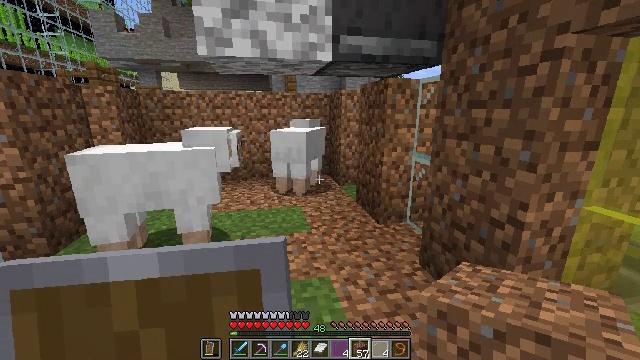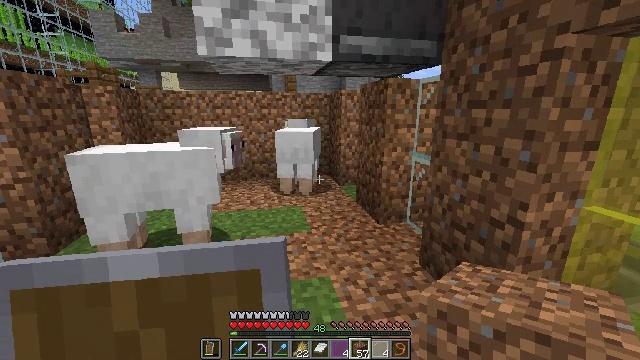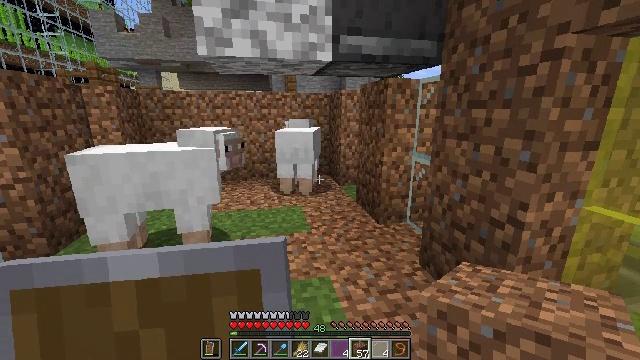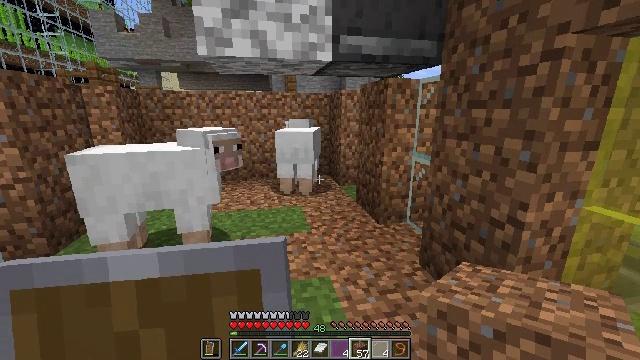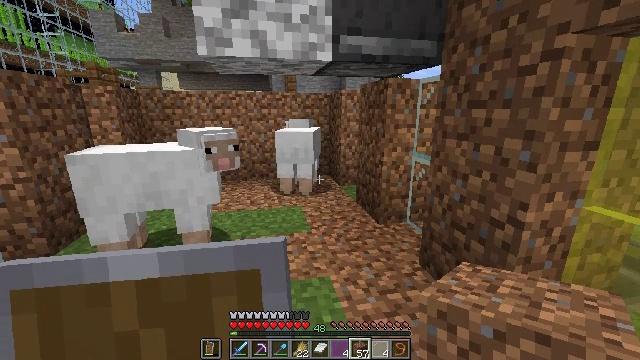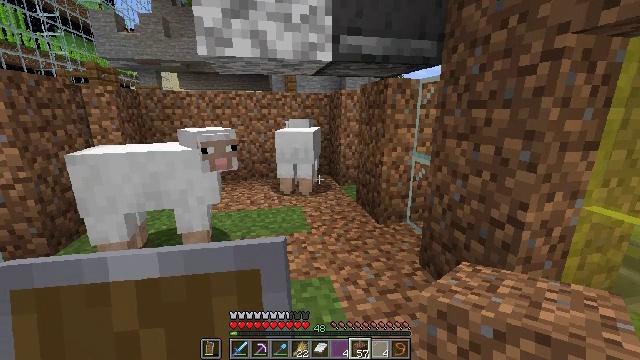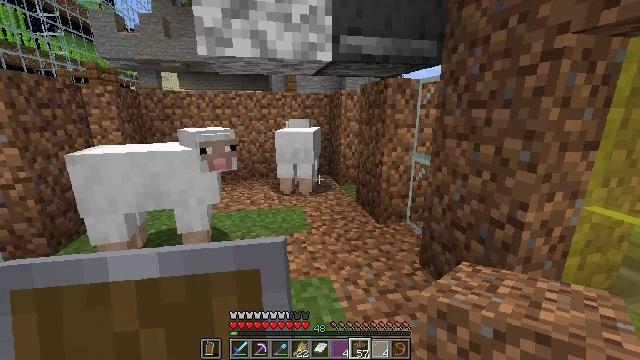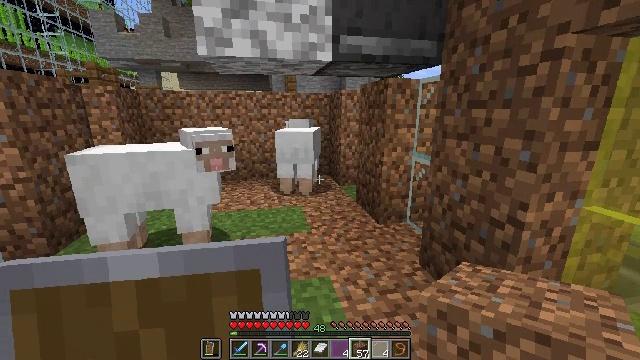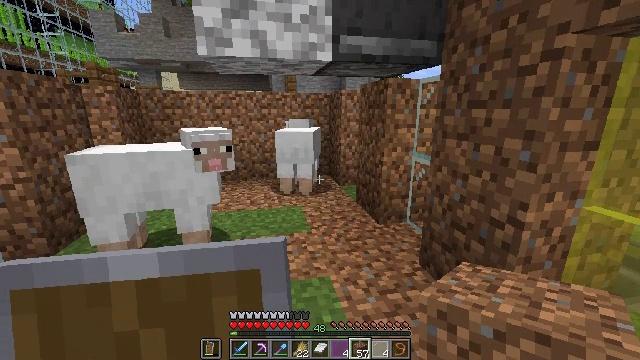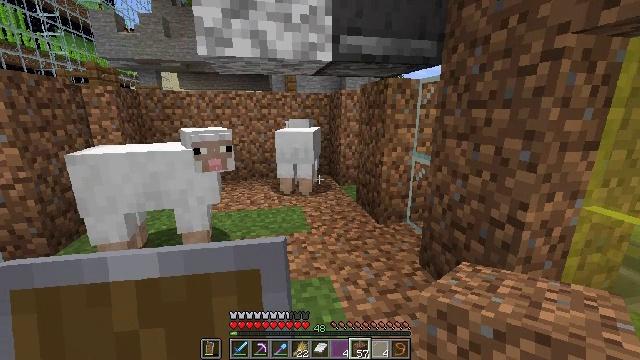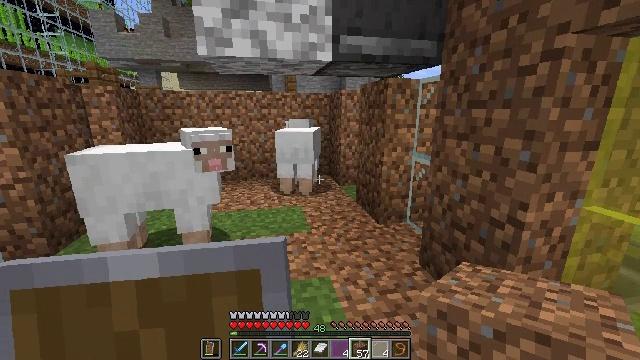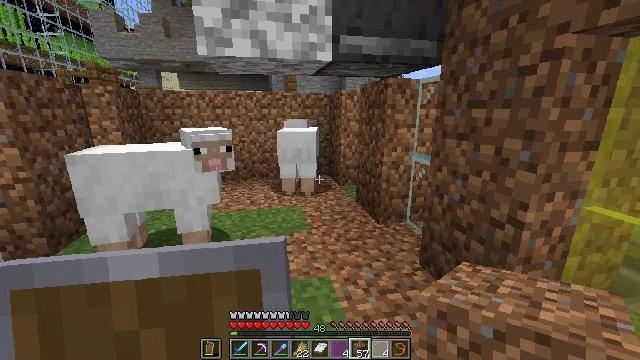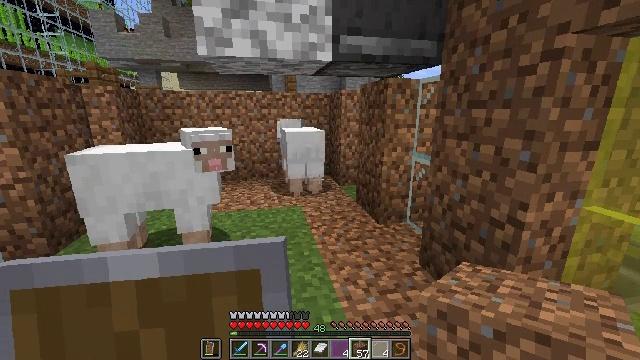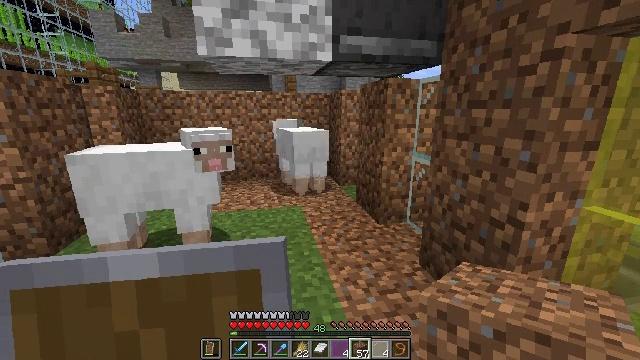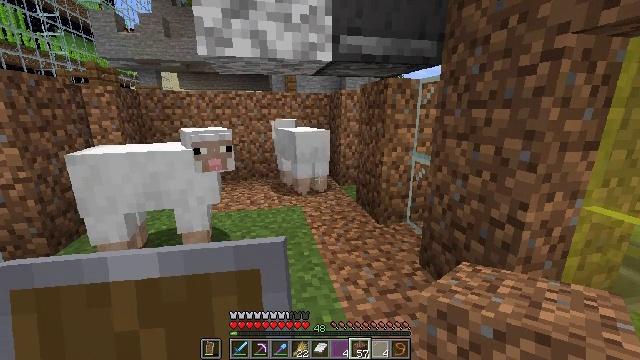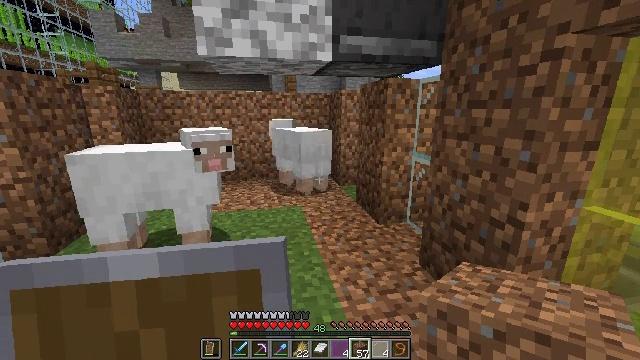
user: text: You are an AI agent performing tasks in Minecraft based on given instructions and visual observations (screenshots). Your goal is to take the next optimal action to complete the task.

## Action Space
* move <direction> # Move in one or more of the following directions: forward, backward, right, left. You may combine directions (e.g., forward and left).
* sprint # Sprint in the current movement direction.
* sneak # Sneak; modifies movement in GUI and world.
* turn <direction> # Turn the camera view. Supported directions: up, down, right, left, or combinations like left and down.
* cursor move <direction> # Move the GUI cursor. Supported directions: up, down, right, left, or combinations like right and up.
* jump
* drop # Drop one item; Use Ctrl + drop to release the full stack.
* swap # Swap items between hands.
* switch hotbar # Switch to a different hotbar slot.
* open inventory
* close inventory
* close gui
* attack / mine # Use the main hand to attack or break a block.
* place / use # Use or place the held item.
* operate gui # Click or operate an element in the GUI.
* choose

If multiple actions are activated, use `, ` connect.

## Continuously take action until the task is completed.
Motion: motion action
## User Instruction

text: Combat the sheep.
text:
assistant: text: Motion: no_op
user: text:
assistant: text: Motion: no_op
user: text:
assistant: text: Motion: no_op
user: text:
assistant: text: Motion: no_op
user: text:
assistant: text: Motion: no_op
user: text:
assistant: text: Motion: no_op
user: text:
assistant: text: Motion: no_op
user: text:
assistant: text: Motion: no_op
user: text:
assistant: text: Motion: no_op
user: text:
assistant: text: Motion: no_op
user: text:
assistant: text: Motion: no_op
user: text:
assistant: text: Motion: no_op
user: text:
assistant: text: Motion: no_op
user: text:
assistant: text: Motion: no_op
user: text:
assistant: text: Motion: no_op
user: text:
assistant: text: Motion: no_op
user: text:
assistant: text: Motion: no_op
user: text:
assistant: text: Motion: no_op
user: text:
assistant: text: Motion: no_op
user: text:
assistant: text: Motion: no_op
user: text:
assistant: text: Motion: no_op
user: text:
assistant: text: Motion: no_op
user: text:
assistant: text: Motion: no_op
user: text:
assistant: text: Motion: no_op
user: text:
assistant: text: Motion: no_op
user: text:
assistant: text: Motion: no_op
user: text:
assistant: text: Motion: no_op
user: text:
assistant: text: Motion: no_op
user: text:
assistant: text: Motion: no_op
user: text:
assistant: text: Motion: no_op